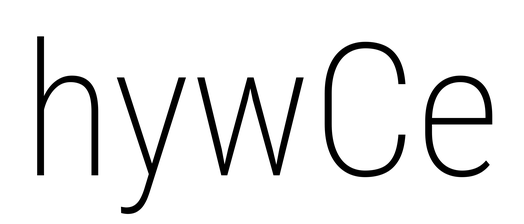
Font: Roboto_Condensed_ExtraLight